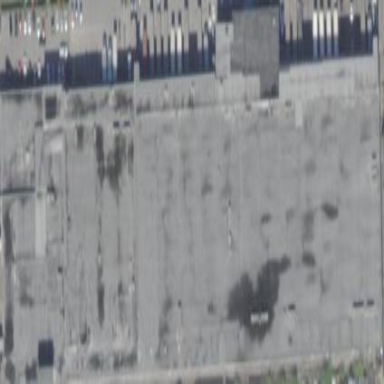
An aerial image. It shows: Warehouse building.